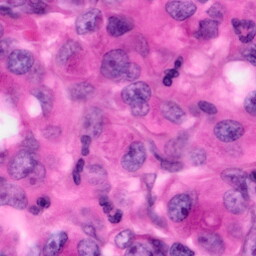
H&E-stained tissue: Pancreatic